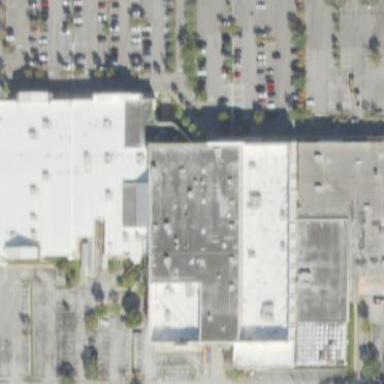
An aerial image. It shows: Retail building.